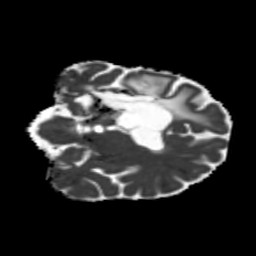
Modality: MD
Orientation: coronal
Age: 31
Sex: female
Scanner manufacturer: siemens
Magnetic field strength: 3 T
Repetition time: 5.25 s
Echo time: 0.08 s